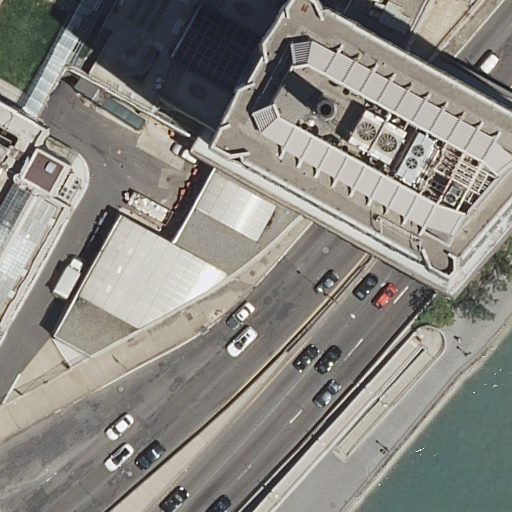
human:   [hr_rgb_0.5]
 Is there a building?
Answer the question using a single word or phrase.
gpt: yes

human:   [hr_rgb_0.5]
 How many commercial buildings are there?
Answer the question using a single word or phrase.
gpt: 0

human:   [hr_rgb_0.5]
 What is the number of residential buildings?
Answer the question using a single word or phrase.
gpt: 4

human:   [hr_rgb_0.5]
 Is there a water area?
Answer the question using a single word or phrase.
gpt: yes

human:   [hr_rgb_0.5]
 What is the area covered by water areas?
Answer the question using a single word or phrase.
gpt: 572m2

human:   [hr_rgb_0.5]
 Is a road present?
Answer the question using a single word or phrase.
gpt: yes

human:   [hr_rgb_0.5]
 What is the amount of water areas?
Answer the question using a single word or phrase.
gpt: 1

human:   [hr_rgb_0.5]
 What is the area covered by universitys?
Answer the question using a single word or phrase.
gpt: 8295m2

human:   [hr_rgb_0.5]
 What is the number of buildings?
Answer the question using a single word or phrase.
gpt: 4

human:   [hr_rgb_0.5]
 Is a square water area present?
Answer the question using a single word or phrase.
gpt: no

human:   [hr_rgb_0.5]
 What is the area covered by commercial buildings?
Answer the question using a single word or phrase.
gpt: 0m2

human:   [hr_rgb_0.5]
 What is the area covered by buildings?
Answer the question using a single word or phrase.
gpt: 1492m2

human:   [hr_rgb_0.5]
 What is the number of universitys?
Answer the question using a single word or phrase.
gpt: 1

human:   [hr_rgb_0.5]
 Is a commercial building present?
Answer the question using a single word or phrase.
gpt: no

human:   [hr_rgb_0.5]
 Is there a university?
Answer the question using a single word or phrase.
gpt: yes

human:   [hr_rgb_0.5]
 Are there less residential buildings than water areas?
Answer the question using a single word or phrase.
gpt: no

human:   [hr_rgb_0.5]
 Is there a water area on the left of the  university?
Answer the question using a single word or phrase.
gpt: yes

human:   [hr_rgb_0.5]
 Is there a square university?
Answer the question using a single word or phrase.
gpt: no

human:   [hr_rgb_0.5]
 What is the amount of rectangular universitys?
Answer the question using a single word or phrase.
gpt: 0

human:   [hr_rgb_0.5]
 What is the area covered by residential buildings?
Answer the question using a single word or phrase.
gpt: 1492m2

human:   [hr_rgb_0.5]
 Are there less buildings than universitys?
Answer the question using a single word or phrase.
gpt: no

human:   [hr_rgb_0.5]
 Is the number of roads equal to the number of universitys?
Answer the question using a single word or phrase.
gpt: no

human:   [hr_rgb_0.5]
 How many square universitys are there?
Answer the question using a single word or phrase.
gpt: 0

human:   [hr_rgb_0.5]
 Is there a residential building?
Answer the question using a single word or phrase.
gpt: yes

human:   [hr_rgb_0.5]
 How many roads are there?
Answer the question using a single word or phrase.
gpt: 11

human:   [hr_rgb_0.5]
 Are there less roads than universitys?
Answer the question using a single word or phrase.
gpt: no

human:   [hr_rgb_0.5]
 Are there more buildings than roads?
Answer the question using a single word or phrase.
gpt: no

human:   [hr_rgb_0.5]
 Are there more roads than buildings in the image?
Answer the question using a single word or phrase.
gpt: yes

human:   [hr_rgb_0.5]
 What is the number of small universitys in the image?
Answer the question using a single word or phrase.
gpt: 0

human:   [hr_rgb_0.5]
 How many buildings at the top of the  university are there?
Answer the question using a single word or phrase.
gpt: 0

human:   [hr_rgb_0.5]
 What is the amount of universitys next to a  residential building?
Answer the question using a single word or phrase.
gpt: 1

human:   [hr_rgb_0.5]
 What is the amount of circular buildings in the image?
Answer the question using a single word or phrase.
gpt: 0

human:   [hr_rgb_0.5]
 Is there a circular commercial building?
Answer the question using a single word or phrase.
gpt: no

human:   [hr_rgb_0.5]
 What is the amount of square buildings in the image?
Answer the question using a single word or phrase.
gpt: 0

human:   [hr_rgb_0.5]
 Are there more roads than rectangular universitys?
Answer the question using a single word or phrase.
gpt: yes

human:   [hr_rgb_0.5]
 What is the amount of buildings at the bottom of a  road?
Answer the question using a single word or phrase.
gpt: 3

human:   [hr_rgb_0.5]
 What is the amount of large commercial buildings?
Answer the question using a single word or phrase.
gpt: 0

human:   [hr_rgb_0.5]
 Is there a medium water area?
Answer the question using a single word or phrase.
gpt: no

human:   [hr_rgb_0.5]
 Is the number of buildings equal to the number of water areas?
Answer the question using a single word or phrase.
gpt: no

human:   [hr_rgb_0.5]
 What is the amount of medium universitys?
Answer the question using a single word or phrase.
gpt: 0

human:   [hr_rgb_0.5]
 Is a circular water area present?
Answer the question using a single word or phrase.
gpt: no

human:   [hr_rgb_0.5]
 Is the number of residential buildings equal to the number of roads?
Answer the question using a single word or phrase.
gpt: no

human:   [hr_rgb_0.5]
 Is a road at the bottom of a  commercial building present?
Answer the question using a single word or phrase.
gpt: no

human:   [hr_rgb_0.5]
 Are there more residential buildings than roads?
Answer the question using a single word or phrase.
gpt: no

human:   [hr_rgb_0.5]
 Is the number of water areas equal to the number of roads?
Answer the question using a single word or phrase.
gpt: no

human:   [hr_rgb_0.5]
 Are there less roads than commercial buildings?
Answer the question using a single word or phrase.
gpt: no

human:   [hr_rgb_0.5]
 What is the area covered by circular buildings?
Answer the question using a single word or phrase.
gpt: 0m2

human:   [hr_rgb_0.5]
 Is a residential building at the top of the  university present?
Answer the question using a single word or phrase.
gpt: no

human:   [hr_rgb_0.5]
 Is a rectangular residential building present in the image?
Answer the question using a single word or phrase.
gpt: yes

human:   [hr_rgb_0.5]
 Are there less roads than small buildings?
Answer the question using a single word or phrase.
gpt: no

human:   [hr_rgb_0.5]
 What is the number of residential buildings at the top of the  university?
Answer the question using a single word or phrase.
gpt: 0

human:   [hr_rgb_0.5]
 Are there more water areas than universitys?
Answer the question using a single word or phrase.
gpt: no

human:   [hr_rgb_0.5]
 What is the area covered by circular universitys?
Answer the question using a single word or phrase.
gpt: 0m2

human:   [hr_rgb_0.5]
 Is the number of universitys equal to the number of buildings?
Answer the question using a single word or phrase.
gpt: no

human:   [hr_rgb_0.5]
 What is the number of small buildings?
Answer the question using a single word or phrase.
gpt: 0

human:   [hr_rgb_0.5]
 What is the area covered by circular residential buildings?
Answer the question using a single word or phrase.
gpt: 0m2

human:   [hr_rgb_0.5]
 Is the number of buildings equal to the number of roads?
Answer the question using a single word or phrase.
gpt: no

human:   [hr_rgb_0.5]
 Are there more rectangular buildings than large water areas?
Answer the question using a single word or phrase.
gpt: yes

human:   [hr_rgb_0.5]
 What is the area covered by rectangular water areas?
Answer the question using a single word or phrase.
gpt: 572m2

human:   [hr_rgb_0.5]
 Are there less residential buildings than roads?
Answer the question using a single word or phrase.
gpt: yes

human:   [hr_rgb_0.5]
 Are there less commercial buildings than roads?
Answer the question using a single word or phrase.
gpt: yes

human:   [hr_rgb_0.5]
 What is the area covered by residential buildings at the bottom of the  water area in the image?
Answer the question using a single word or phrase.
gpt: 0m2

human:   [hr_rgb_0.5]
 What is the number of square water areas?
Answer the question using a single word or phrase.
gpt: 0

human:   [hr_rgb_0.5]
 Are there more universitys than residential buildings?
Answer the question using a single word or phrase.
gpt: no